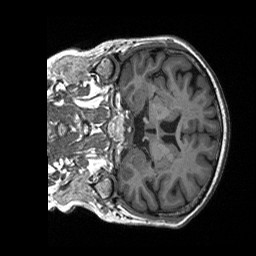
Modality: T1w
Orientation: coronal
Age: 61
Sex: female
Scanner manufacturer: siemens
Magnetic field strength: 3 T
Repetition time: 2.4 s
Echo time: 0.00226 s